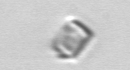
Label: Bacillariophyceae_morphotype1